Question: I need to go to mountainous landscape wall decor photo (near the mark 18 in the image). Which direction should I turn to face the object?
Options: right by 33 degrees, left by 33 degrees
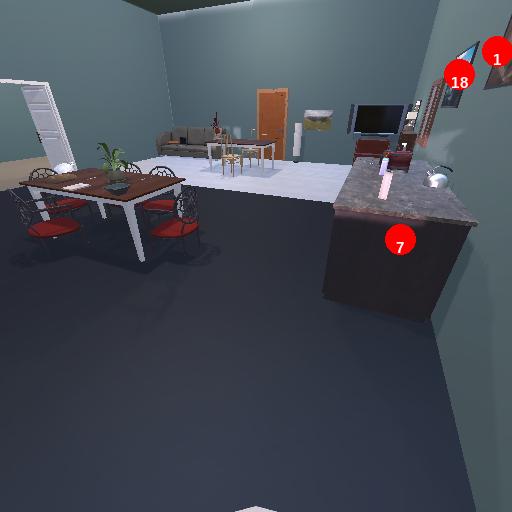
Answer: right by 33 degrees